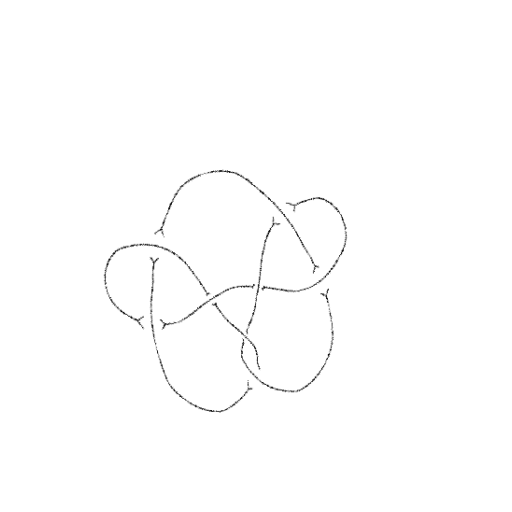
Crossing number: 8